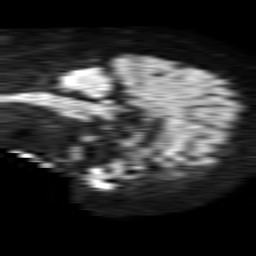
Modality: TRACE
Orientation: sagittal
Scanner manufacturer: philips
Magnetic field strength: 1.5 T
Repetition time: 4.6 s
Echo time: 0.08631 s